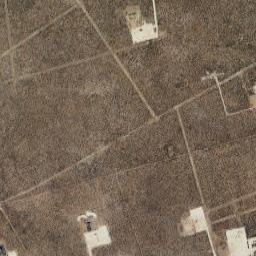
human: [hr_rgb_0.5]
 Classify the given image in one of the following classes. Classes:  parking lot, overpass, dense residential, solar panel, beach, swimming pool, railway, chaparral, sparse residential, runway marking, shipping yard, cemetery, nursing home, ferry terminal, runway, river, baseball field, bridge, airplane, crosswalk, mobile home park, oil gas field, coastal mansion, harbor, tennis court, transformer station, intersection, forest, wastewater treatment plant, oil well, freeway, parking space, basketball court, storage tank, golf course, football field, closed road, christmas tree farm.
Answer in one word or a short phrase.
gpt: oil gas field